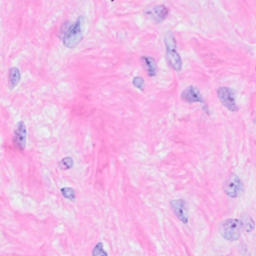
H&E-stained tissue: Breast